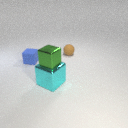
small green metal cube above large cyan metal cube